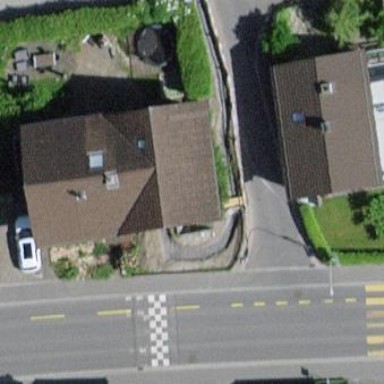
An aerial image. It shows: Detached building.